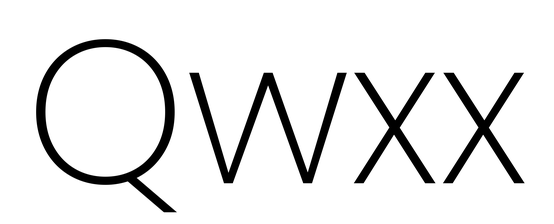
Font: Poppins-ExtraLight